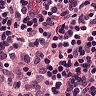
Metastatic tissue present: no